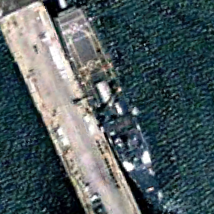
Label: combat